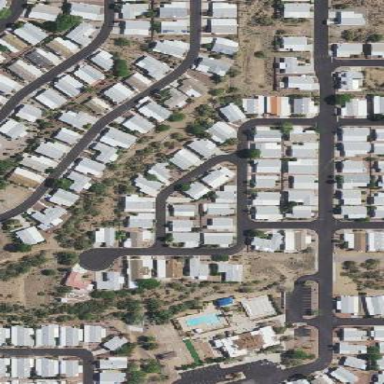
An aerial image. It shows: Residential area known as trailer park.